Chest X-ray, PA view. Patient: 73 years old, sex M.
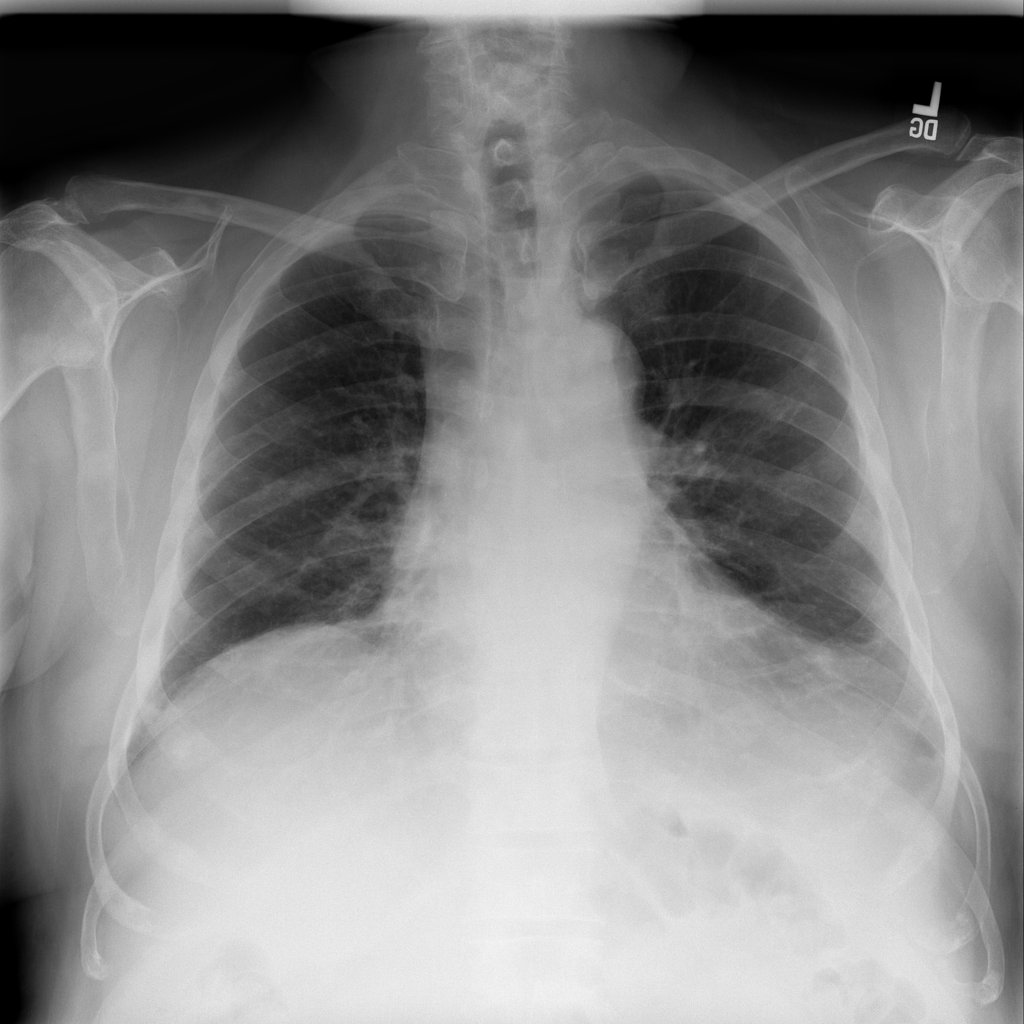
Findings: No Finding